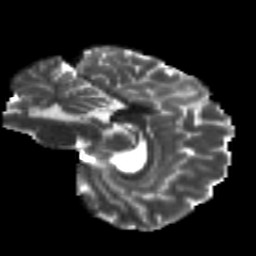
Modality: T2w
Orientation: sagittal
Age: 21
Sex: female
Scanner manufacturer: siemens
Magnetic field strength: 3 T
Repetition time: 8.8 s
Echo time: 0.085 s